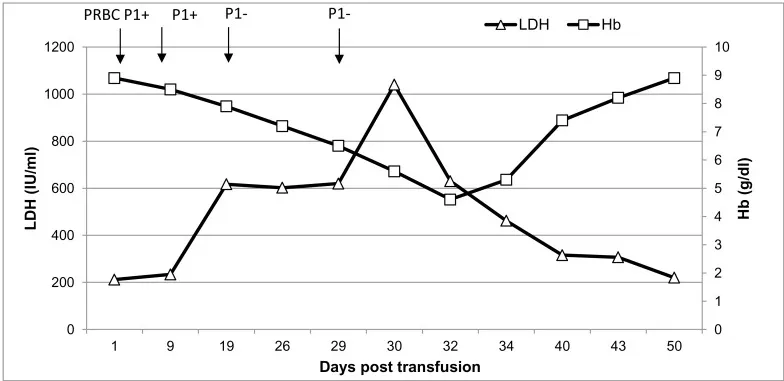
Serial changes in hemoglobin and LDH from d1 to d50. The timing of erythrocyte transfusions and the onset of DHTR [IAT+] are also shown. IVIG: Intravenous immunoglobulin, MP: Methylprendisolone.
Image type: pathology (masson_trichrome)